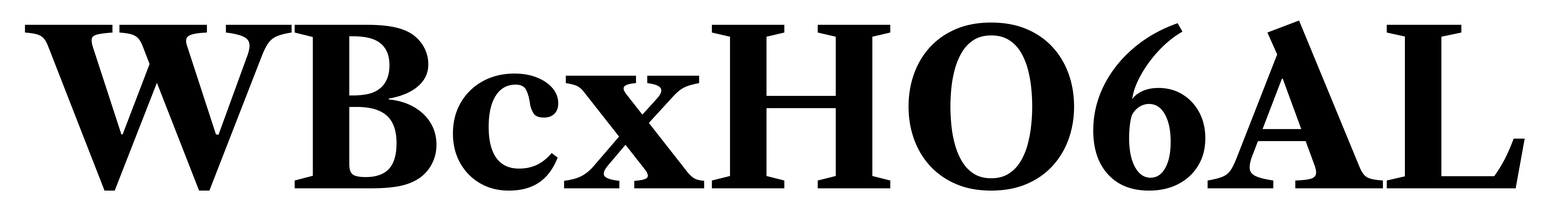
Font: LibreCaslonText_Bold